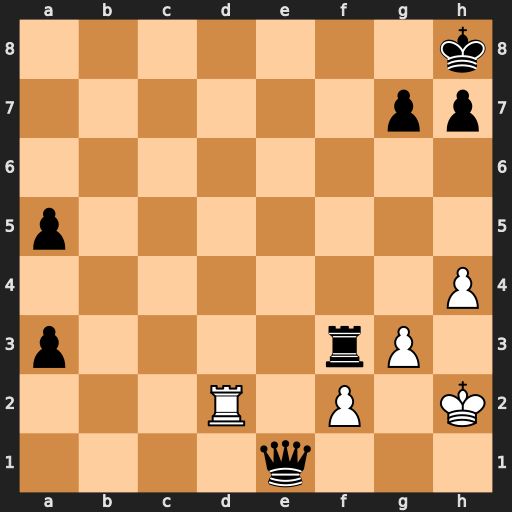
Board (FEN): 7k/6pp/8/p7/7P/p4rP1/3R1P1K/4q3
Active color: w
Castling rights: -
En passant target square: -
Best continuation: Rd8+ Qe8 Rxe8+ Rf8 Rxf8#